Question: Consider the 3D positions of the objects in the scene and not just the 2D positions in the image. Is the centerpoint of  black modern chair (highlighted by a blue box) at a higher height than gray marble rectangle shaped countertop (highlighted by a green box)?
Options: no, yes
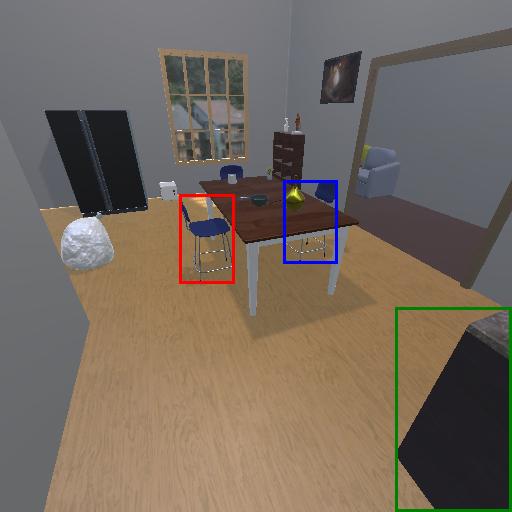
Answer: no